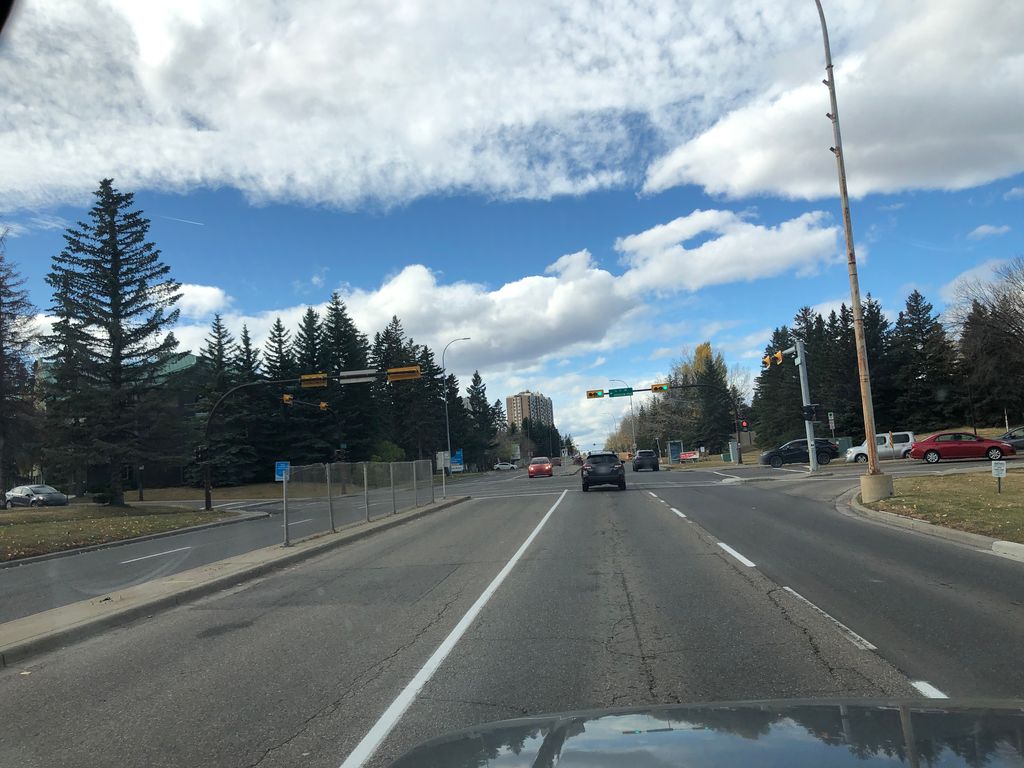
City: calgary